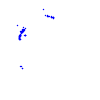
Particle: kaon